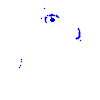
Particle: kaon